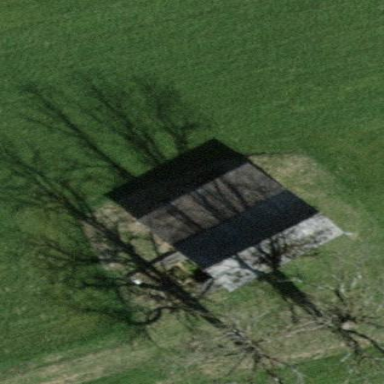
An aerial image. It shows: Shed.